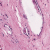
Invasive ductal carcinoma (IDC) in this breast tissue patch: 0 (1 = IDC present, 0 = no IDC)